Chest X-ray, PA view. Patient: 17 years old, sex F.
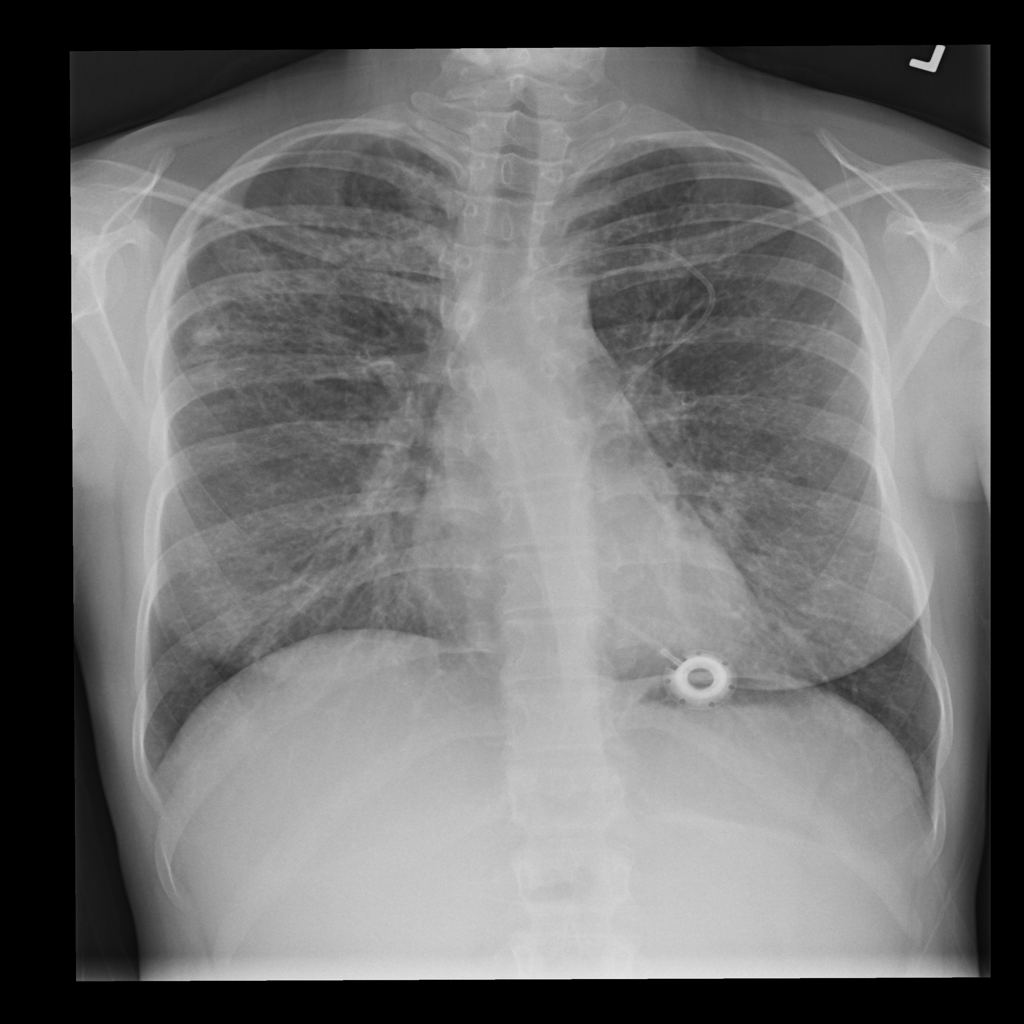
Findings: Nodule